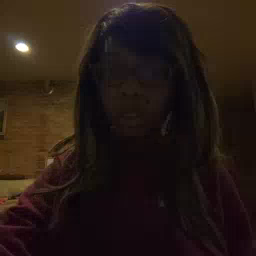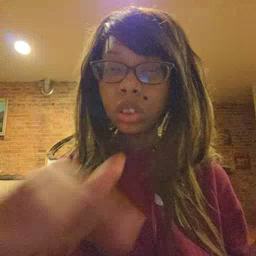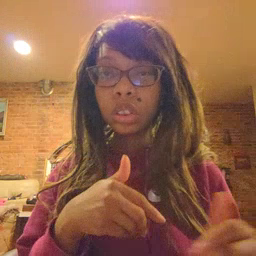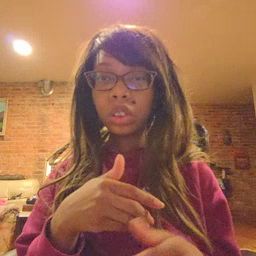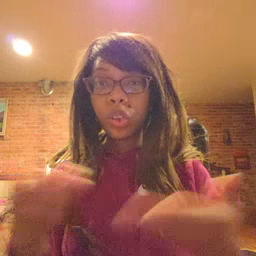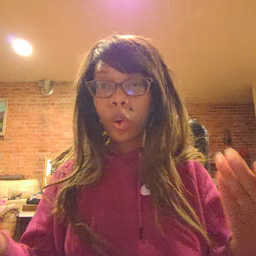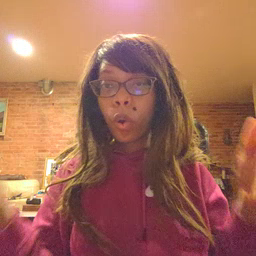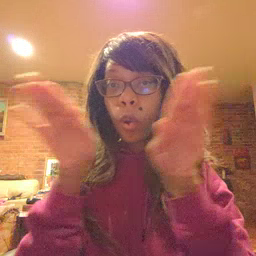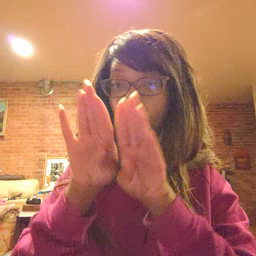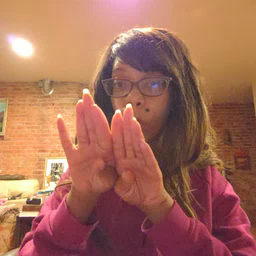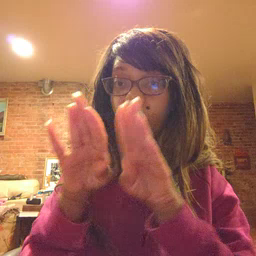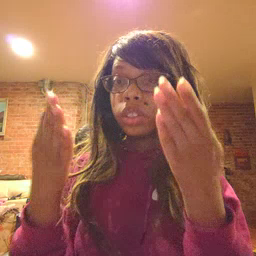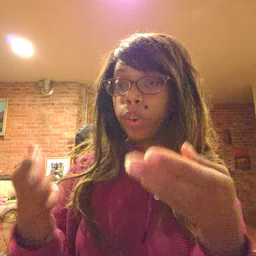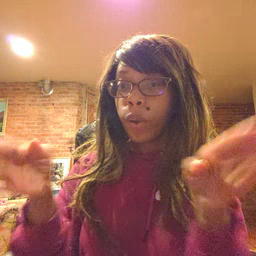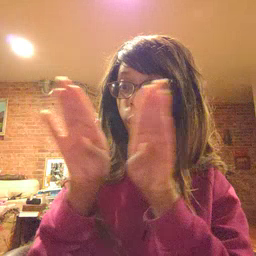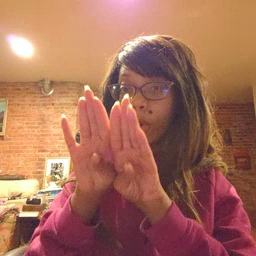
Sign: close